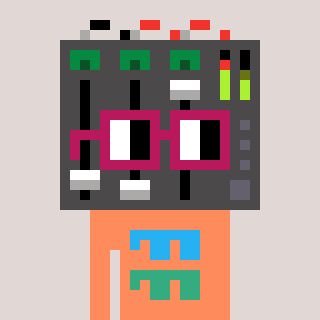
a pixel art character with square dark red glasses, a mixer-shaped head and a peachy-colored body on a warm background